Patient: sex M, age 57
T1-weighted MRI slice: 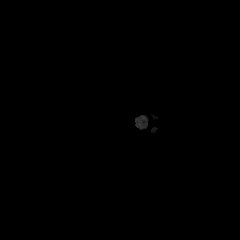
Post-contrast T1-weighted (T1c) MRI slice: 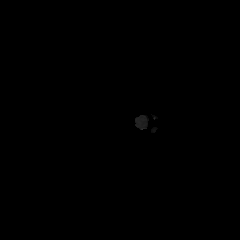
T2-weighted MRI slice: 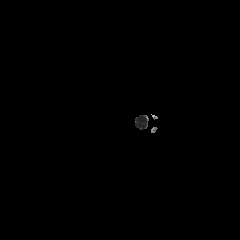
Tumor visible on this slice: no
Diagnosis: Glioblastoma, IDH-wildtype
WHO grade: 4